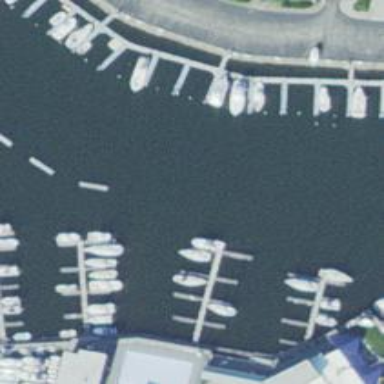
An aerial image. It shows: Man-made pier.